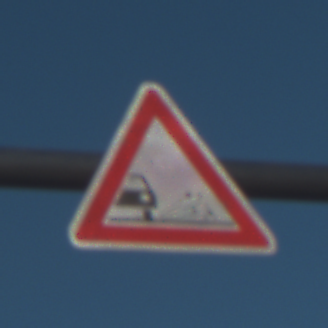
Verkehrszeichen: SplittSchotter
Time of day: MorningAfternoon
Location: Outdoor (Urban)
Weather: Clear
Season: NotSpecified
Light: Natural